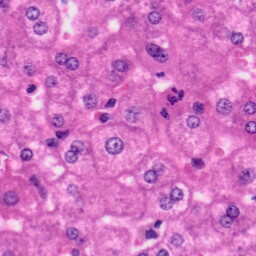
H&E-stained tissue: Liver